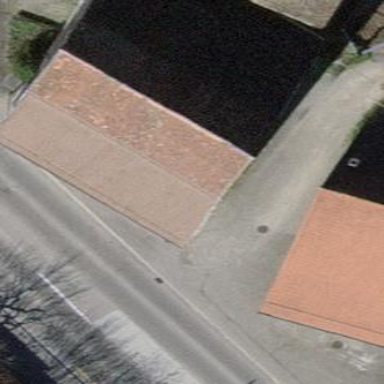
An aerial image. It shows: Shed building.